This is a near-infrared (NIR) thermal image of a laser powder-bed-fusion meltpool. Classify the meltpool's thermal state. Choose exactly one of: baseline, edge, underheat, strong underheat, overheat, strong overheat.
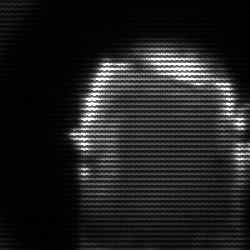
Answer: baseline